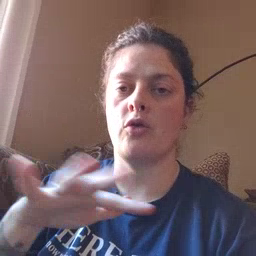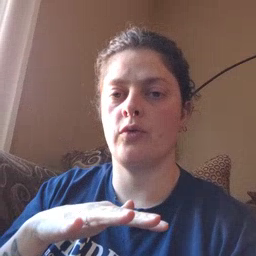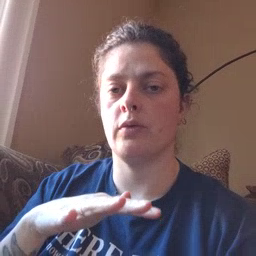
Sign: backyard